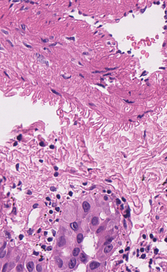
Tumor epithelial tissue: yes
Tumor-associated stroma tissue: yes
Normal tissue: no